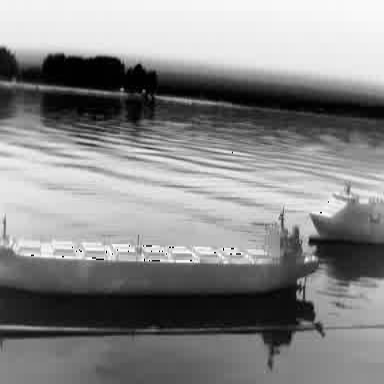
There is a liner in the infrared image.